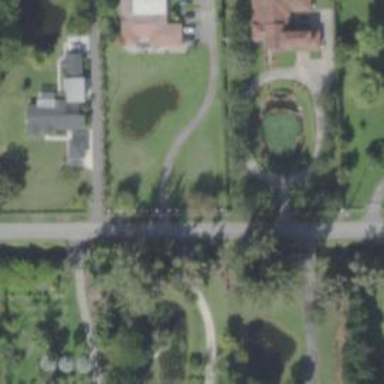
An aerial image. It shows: Driveway leading to service road.